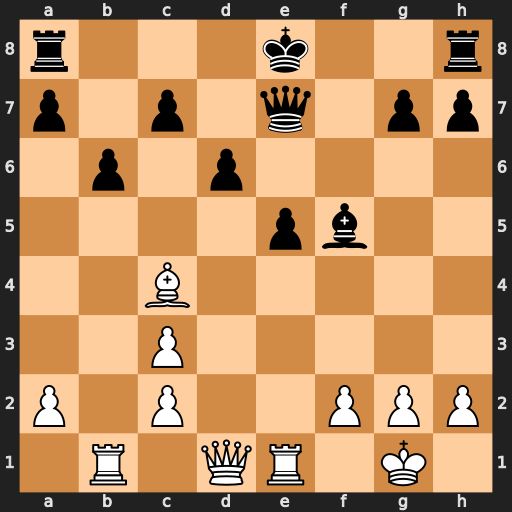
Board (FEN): r3k2r/p1p1q1pp/1p1p4/4pb2/2B5/2P5/P1P2PPP/1R1QR1K1
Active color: w
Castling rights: kq
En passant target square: -
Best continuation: Qf3 Rd8 Qxf5